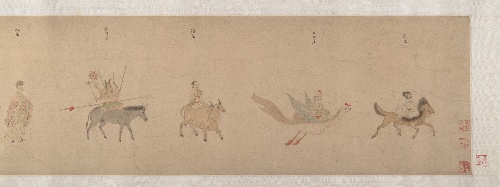
Title: 明  傳仇英  五星二十八宿神形圖  卷|Divinities of the Planets and Constellations
Artist: Qiu Ying
Artist bio: Chinese, ca. 1495–1552
Date: 16th century
Object type: Handscroll
Classification: Paintings
Medium: Handscroll; ink and color on paper
Culture: China
Period: Ming dynasty (1368–1644)
Dimensions: Image: 7 9/16 x 158 1/4 in. (19.2 x 402 cm)
Overall with mounting: 9 3/4 x 376 15/16 in. (24.8 x 957.4 cm)
Department: Asian Art
Credit line: Gift of Douglas Dillon, 1989
Accession year: 1989
Repository: Metropolitan Museum of Art, New York, NY
Tags: Birds|Men|Horses